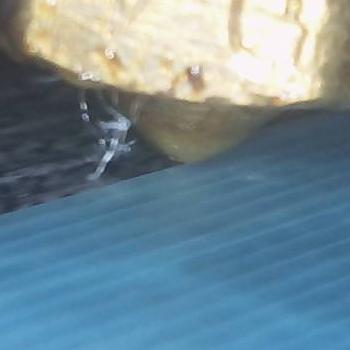
Flow rate: 62%